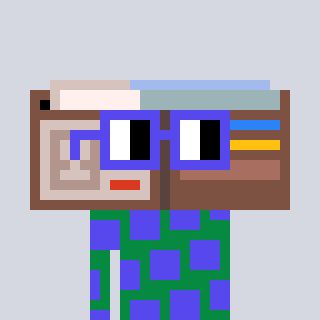
a pixel art character with square blue glasses, a wallet-shaped head and a green-colored body on a cool background